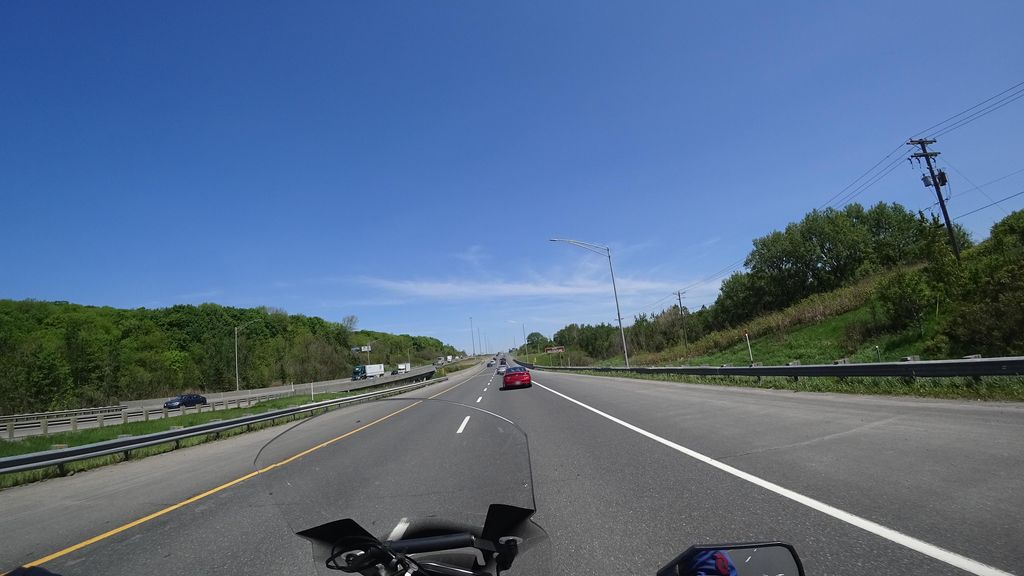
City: quebec_city